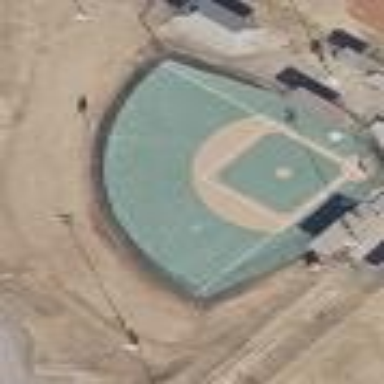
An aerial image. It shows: Baseball pitch for leisure land.